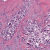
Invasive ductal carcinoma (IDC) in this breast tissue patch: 1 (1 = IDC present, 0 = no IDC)